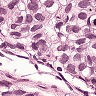
Metastatic tissue present: yes